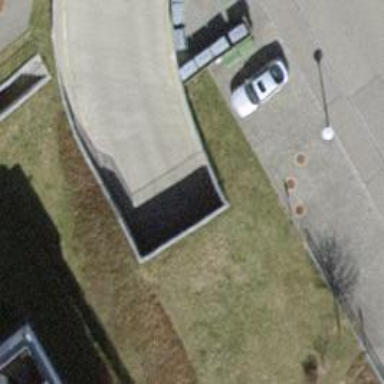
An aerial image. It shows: Parking entrance.